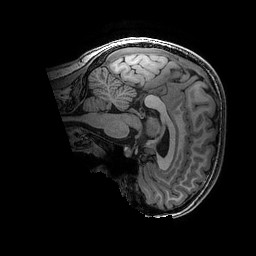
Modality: T1w
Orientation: sagittal
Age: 16
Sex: female
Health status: ill
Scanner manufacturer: ge
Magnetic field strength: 3 T
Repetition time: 0.007664 s
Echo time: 0.00342 s